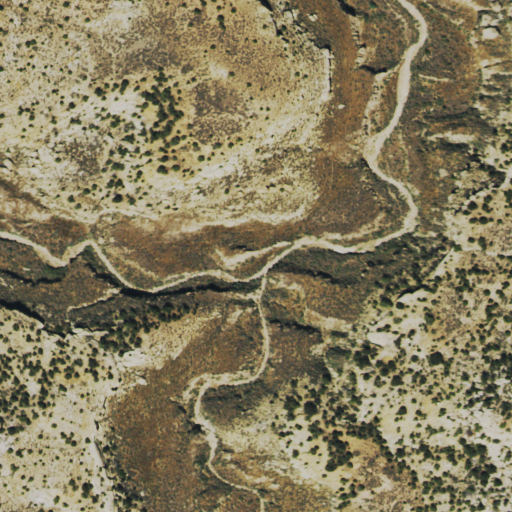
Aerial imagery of valley in Colorado named Little Fourmile Draw containing shrub and evergreen forest